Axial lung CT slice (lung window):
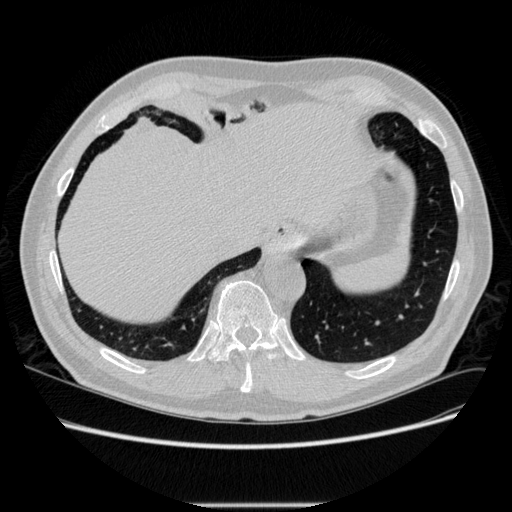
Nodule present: no